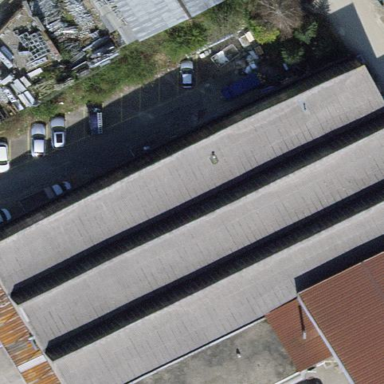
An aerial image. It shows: Manufacturing building.